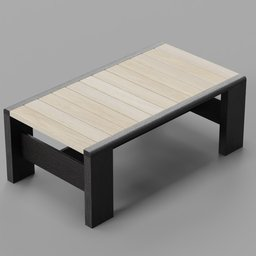
Label: furniture